Field crop: maize
Growth stage: 2
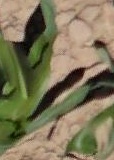
Species: maize